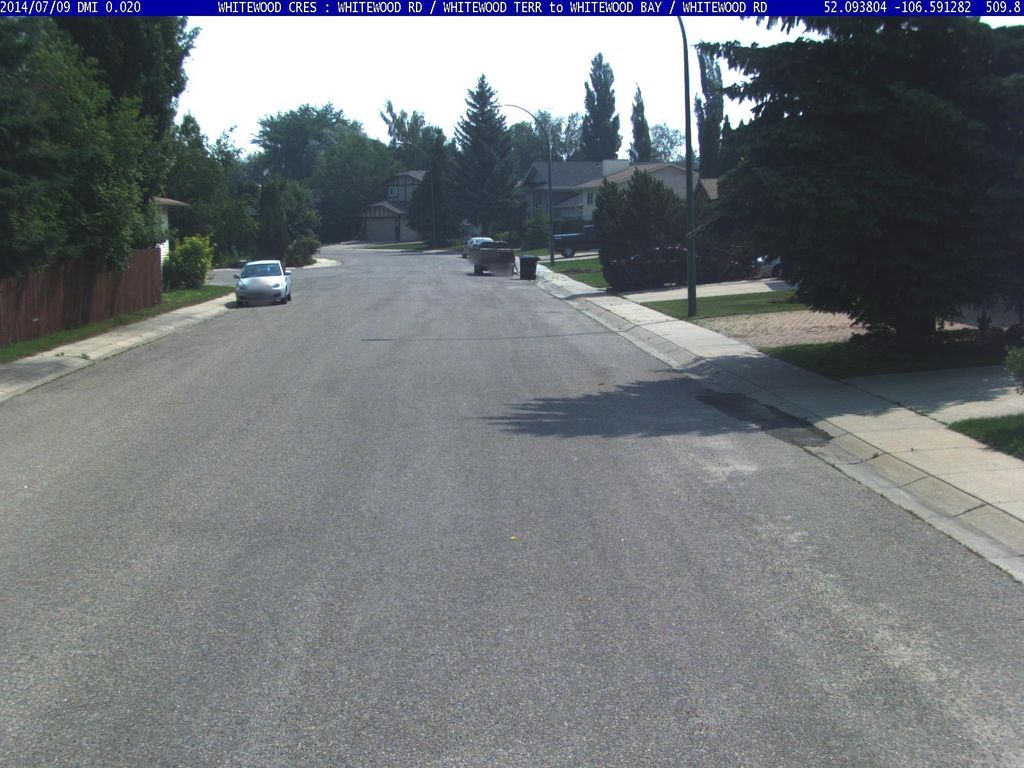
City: saskatoon